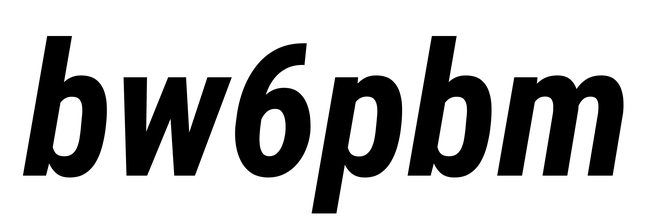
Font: Roboto-Italic_Condensed_Bold_Italic